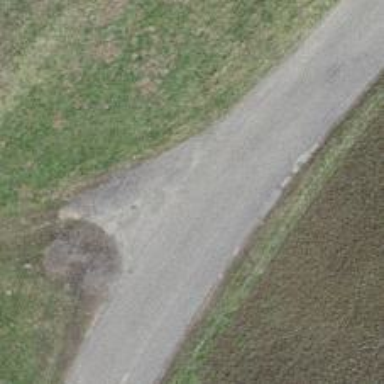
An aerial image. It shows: Unclassified paved road.